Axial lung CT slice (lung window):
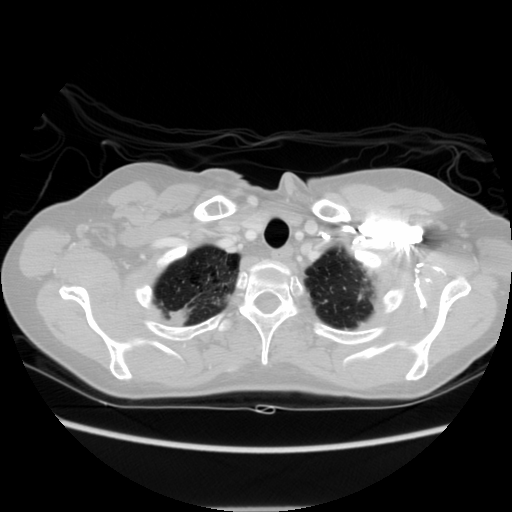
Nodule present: no